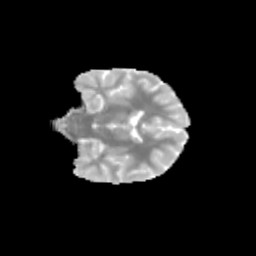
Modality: MD
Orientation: coronal
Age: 12
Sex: female
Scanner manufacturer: siemens
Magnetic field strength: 3 T
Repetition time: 3.8 s
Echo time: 0.07 s